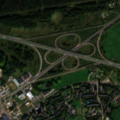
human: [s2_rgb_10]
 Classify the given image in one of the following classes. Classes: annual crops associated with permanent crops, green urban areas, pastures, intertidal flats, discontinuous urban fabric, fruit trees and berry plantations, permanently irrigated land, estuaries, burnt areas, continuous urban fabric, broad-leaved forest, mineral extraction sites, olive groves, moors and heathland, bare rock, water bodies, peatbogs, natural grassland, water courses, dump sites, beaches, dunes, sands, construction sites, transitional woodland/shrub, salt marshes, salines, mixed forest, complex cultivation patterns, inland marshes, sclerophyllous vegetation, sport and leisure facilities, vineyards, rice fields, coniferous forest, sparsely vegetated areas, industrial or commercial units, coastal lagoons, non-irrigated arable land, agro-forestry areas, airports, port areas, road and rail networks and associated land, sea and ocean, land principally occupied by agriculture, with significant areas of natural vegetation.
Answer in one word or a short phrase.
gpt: discontinuous urban fabric, industrial or commercial units, road and rail networks and associated land, green urban areas, pastures